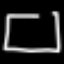
Label: square